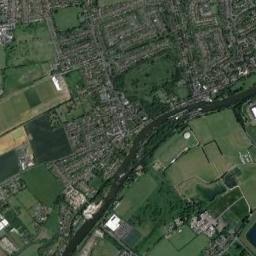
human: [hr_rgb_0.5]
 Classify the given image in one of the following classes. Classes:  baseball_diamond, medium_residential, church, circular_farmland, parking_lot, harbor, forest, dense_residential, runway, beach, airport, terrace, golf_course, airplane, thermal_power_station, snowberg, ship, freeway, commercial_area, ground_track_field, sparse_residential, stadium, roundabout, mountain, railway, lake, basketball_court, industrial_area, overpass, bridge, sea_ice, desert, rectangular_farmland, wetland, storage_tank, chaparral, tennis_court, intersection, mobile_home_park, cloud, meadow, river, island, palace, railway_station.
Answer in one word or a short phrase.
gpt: river